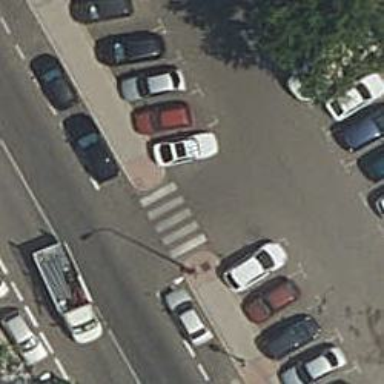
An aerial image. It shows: Uncontrolled zebra crossing on the road.